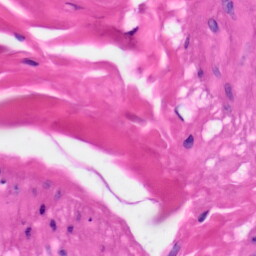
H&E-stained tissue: Skin